Interaction volume radius: 10 \u00c5
Interaction volume height: 35 \u00c5
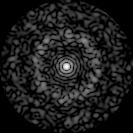
Disorder parameter: 0.7986